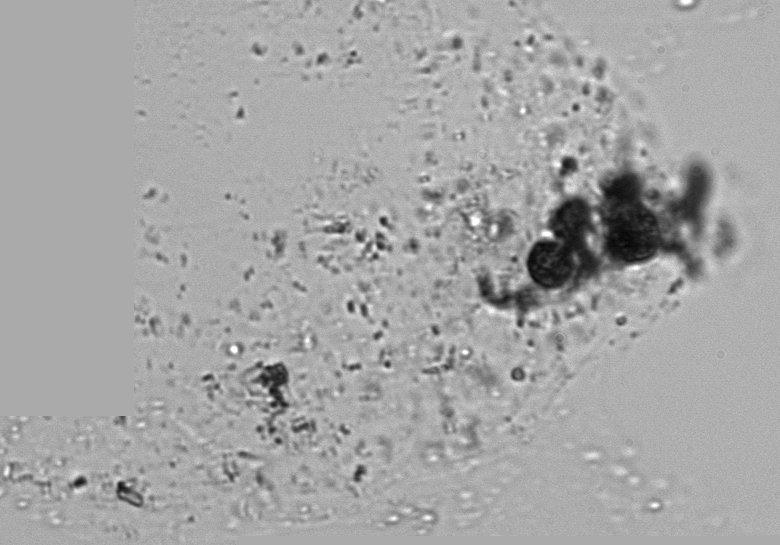
Label: Phaeocystis